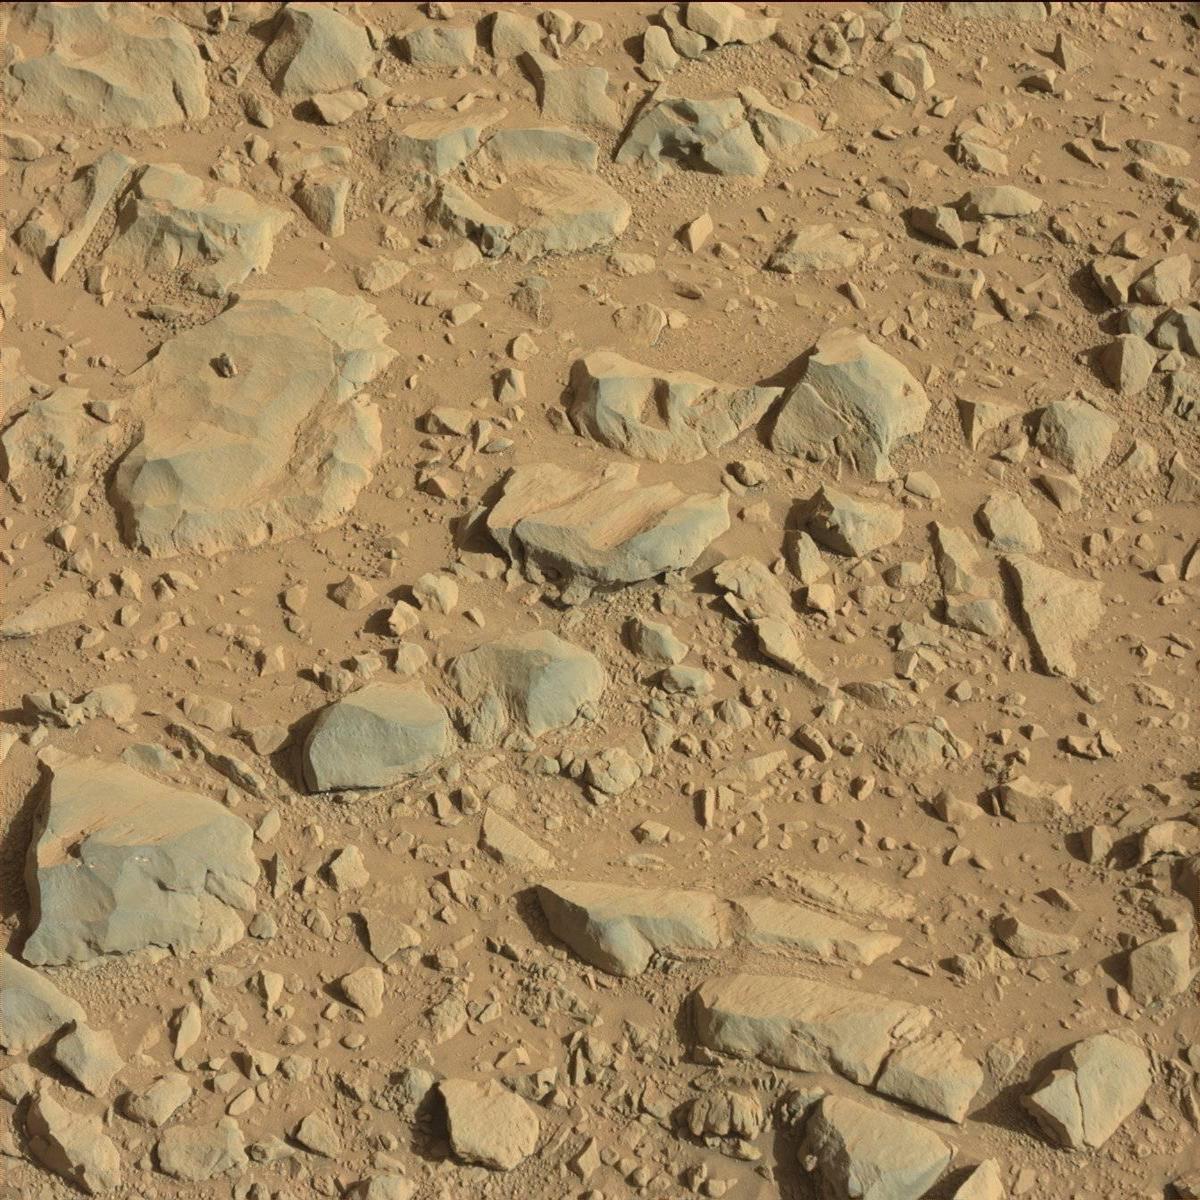
Terrain classes present: Bedrock, Sand / Soil